Question: I have made some changes inside the user control, to both the code behind and aspx. When i run my local development or the dev site (posted the changes to dev site). I don't see my changes. I recycled the app pools and restarted the dev site as well.
I have placed break points in the code. The code never hits those. When i mouse over the break points after the page has executed, i get unreachable code message (yellow popop and attached).
I am only able to see my changes (local dev and dev site) after deleting asp.net temp internet files on my local machine and dev box.
I have just posted the code to the staging site and it is doing the same thing. Here i can't delete the asp.net temp files during the middle of the day or restart iis.
The project is
VS 2012
ASP.NET 4.5
IIS 7
Kentico CMS - Classic Asp.Net
This is the first time i am seeing this behavior. Has some one else seen this and how did you fix it?
Thanks.

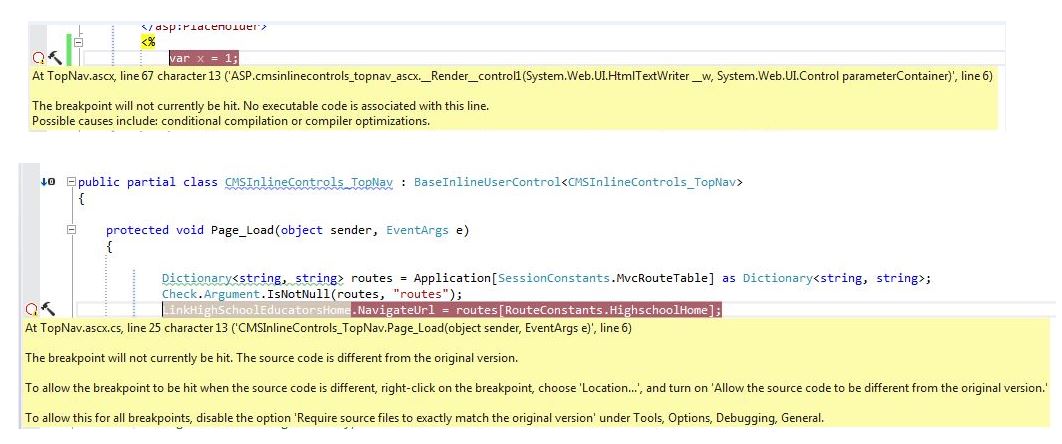
Answer: Kentico had a caching bug that got fixed in HotFix upgrade 7.0.86. I have applied most recent HotFix 7.0.92 and on dev and staging sites, it looks fixed now.